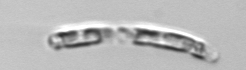
Label: Guinardia_striata